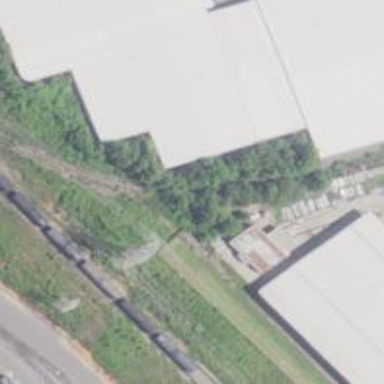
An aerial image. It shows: Disused railway spur service.